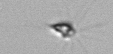
Label: Calciopappus